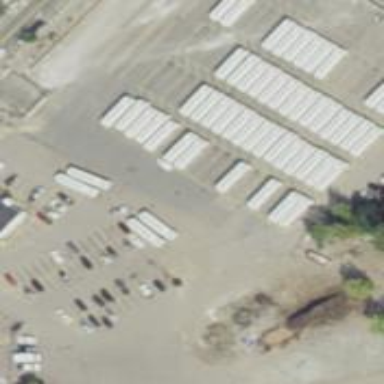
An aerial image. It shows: Yard meant for services.